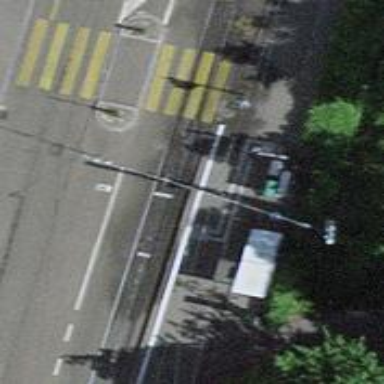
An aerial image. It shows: Tram stop with public transport stop position for trams.